Interaction volume radius: 10 \u00c5
Interaction volume height: 40 \u00c5
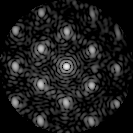
Disorder parameter: 0.3215